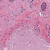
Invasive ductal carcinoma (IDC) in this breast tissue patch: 1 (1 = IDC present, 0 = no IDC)